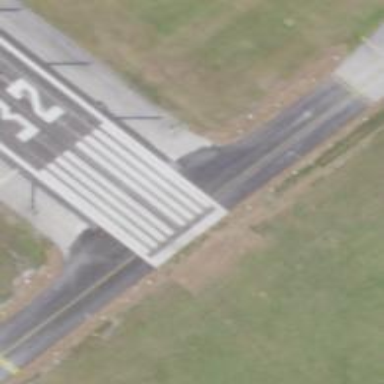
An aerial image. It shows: View of taxiway at the airport.